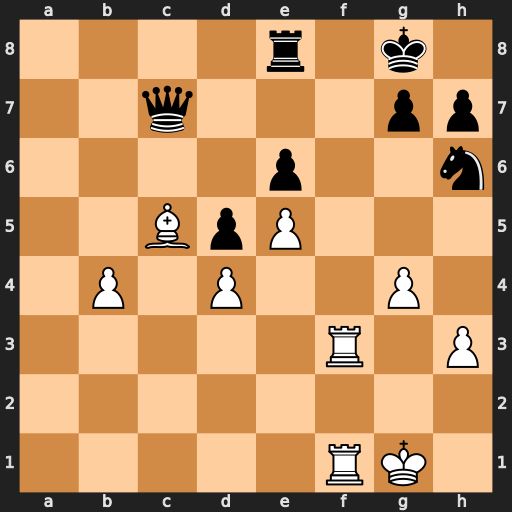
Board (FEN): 4r1k1/2q3pp/4p2n/2BpP3/1P1P2P1/5R1P/8/5RK1
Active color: w
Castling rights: -
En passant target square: -
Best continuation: Rf8+ Rxf8 Rxf8#